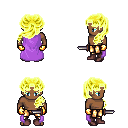
a pixel art fantasy rpg character, male body template, human, dark skin, lavender cape, gold greaves, gold princess hairstyle, gold gloves, maroon shoes, dagger, four views (front, back, left, right), 2x2 character sprite sheet, small pixel art, hard edges, no anti-aliasing